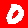
Digit: 0